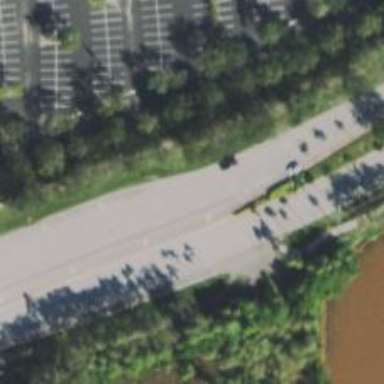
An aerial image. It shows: Secondary road with separate asphalt sidewalk.